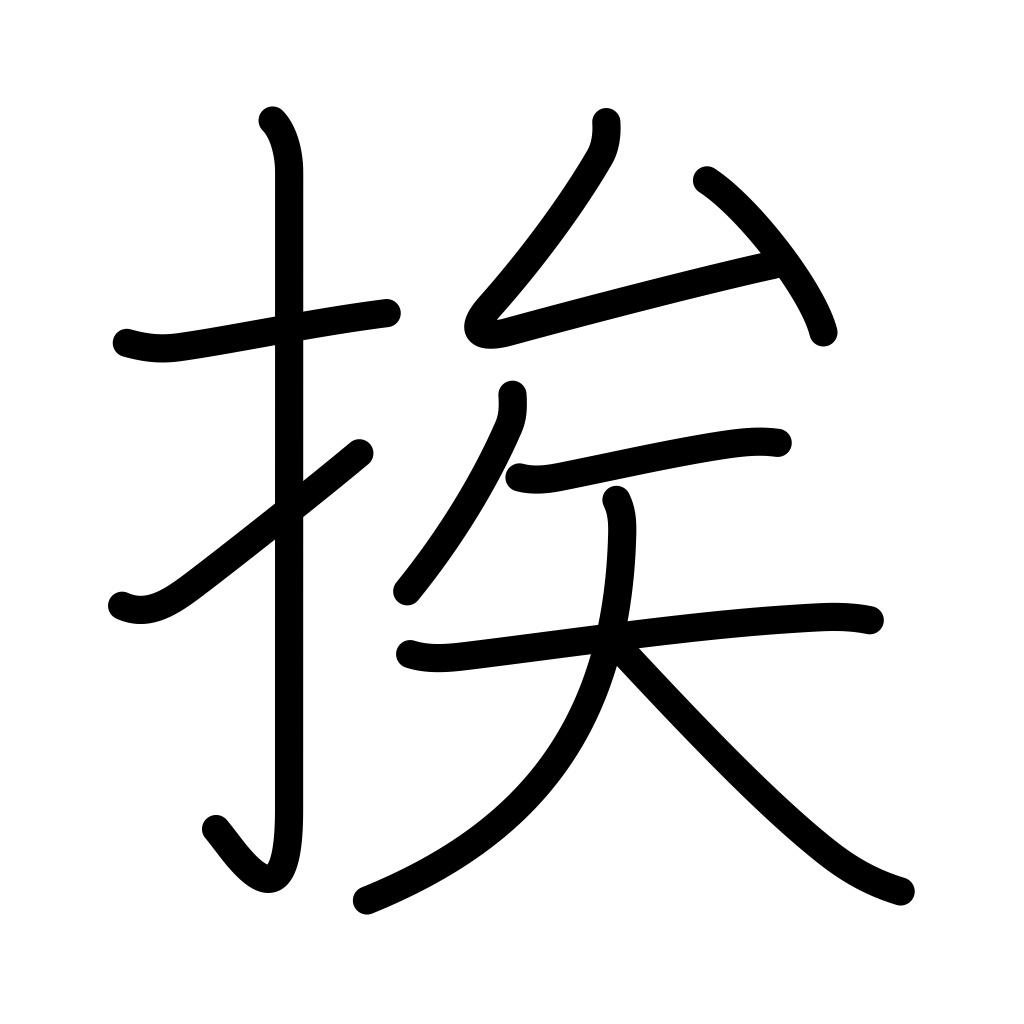
Meaning: approach, draw near, push open